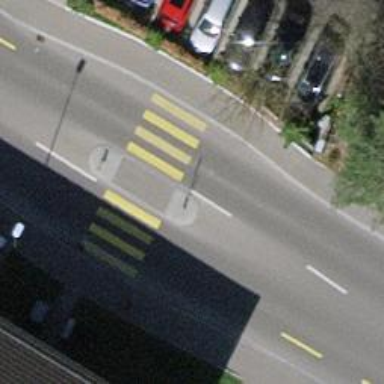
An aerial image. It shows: Secondary road with separate asphalt sidewalk.